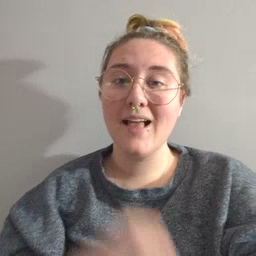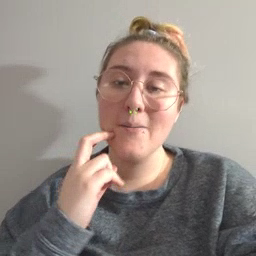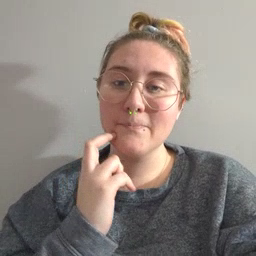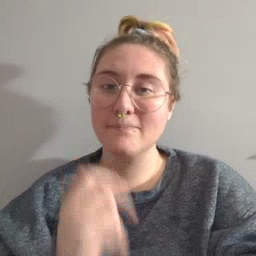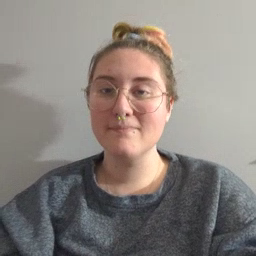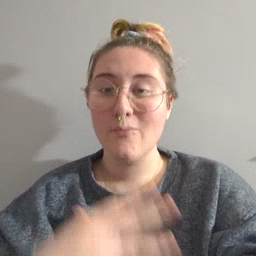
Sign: gum